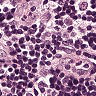
Metastatic tissue present: no